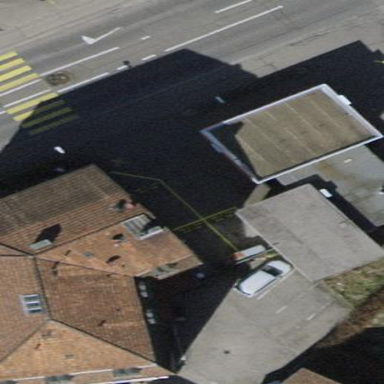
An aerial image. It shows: Commercial building with fuel station.